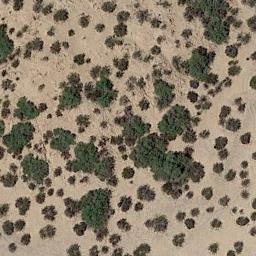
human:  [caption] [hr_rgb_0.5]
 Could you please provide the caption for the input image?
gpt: Some chaparrals of different kinds and sizes grow in the desert .

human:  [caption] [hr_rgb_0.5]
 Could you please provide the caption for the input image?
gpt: There are two trees in this desert .

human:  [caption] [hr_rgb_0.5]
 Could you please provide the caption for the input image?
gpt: Chaparral is densely distributed in the sand from the middle to sparsely around .

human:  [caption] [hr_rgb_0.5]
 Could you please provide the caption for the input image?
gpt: The chaparral is consist of some green bushes on the desert .

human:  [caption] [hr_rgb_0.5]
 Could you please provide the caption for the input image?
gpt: The plants in the middle of the chaparral are larger .